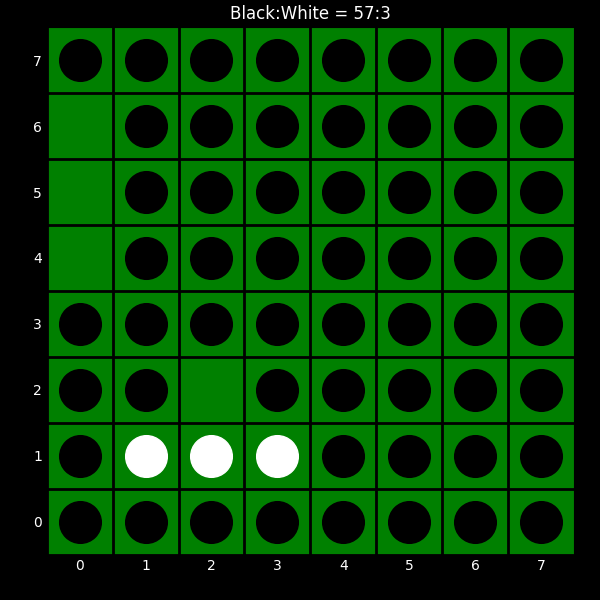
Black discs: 57
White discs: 3